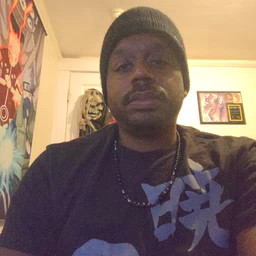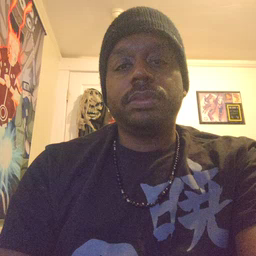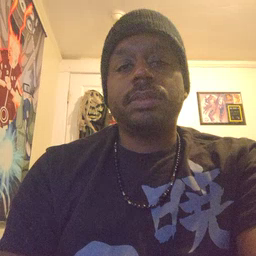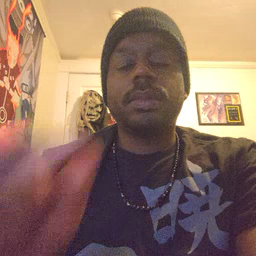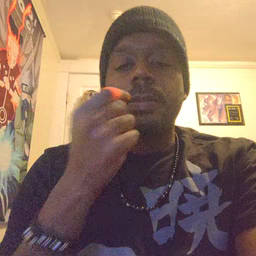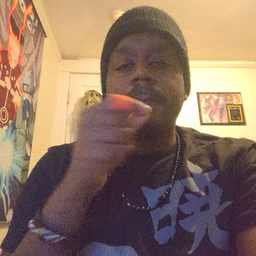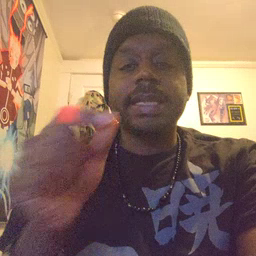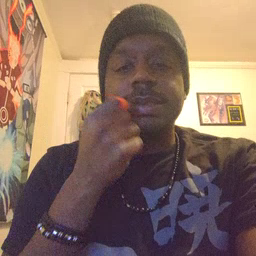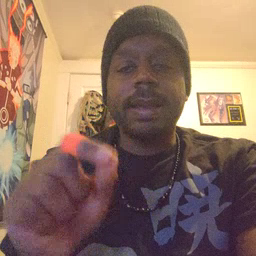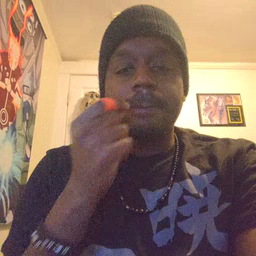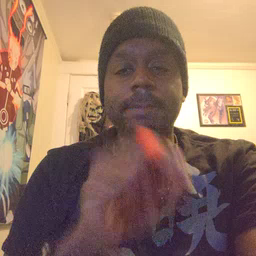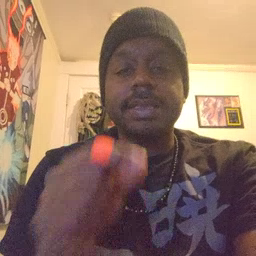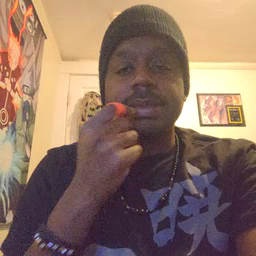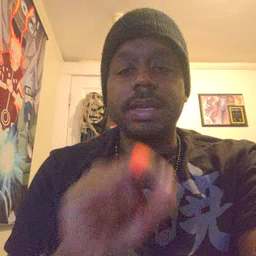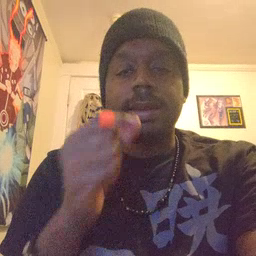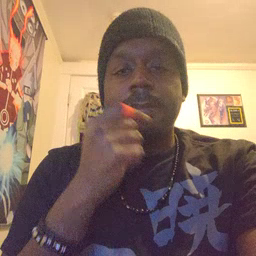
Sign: pencil